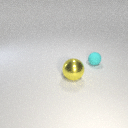
large yellow metal sphere in front of small cyan rubber sphere